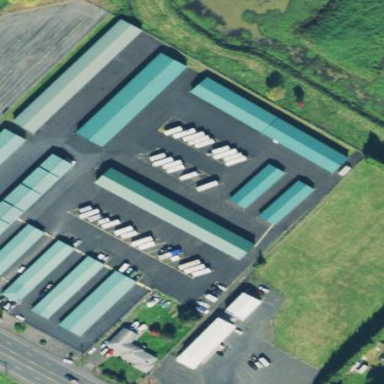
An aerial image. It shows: Commercial area with storage rental shop.